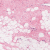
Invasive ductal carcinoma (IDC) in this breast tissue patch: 0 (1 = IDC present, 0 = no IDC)